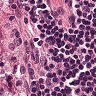
Metastatic tissue present: no